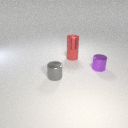
small red rubber cylinder below small red metal cylinder